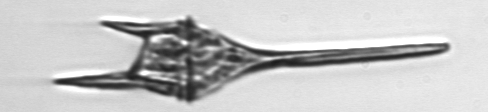
Label: Tripos_lineatus